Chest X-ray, AP view. Patient: 57 years old, sex M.
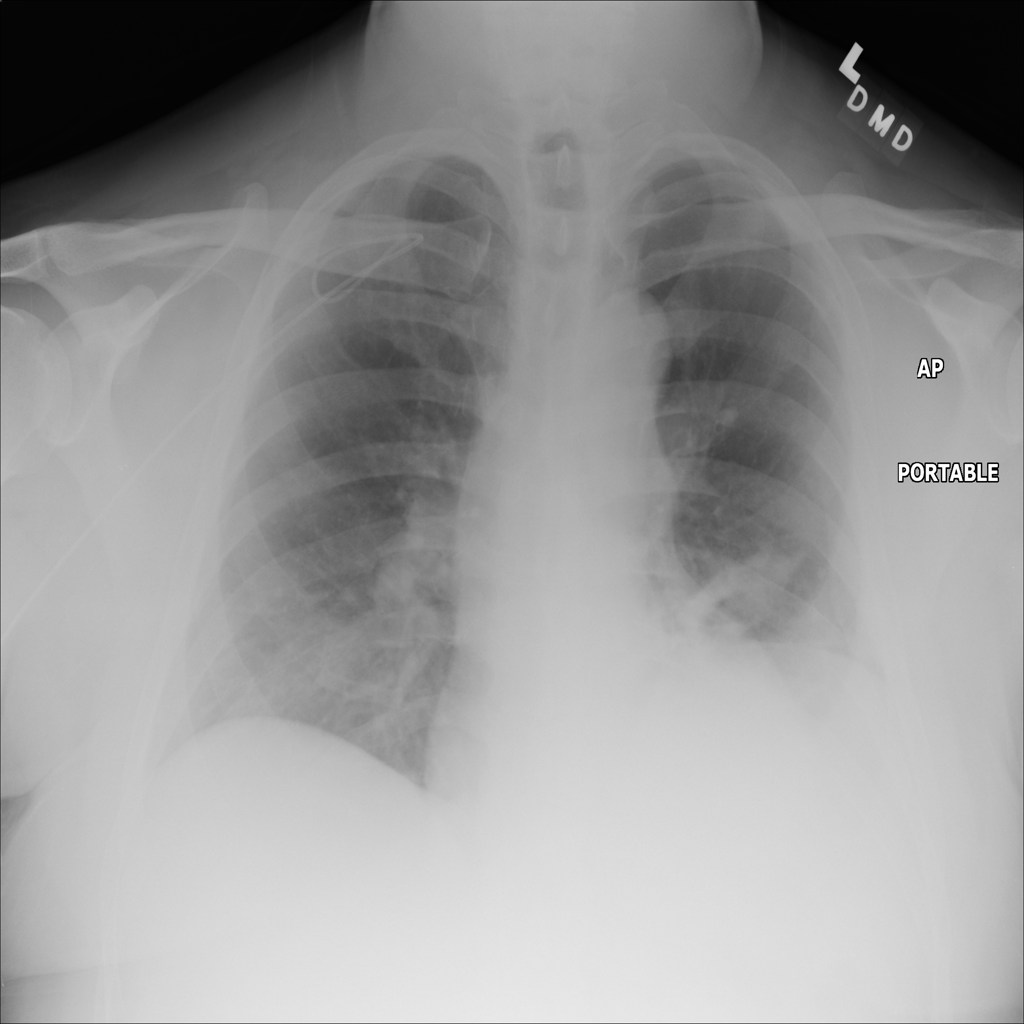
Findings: No Finding